Aerial crown-view tile of a tropical tree (Barro Colorado Island, Panama), acquired 20250317:
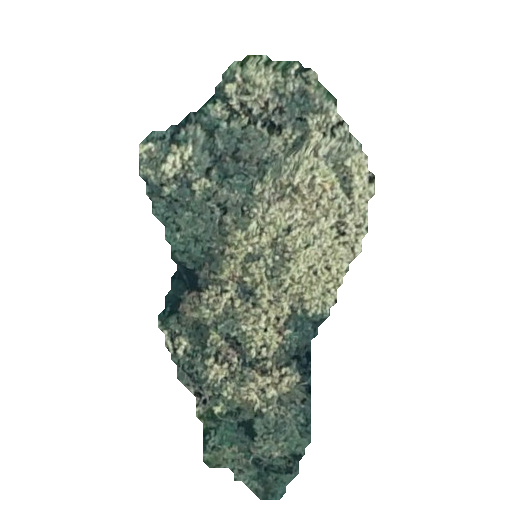
Species: Luehea seemannii
GBIF accepted scientific name: Luehea seemannii
Crown area: 97.154 m²